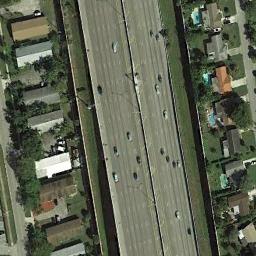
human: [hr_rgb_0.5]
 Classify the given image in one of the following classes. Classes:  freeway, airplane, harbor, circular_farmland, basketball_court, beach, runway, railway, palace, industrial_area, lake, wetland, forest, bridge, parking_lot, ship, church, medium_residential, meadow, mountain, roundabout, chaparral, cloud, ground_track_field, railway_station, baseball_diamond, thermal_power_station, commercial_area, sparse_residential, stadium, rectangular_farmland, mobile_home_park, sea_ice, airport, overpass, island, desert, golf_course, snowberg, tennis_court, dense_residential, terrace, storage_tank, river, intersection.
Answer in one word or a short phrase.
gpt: freeway